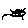
Label: cat